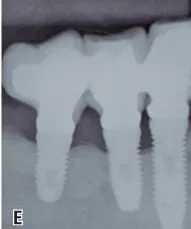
Initial radiographic images. ; Presence of prostheses over implants from 12 to 25, and 44 to 46, with normal bone pattern.
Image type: radiology (x_ray)